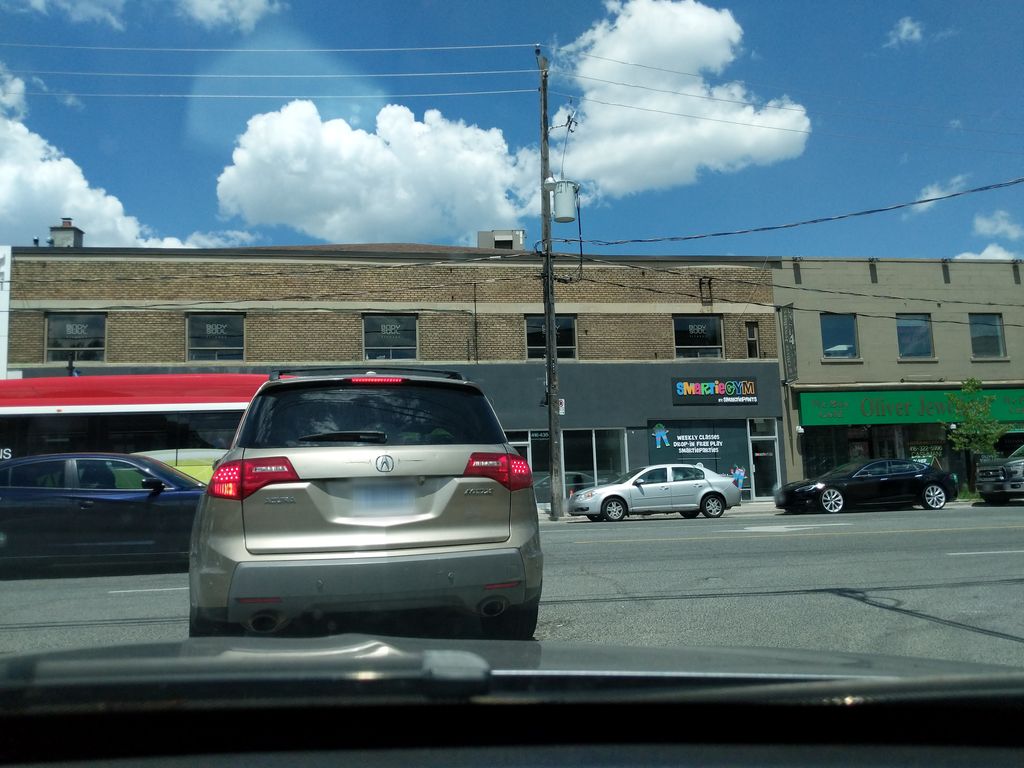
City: toronto